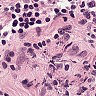
Metastatic tissue present: no